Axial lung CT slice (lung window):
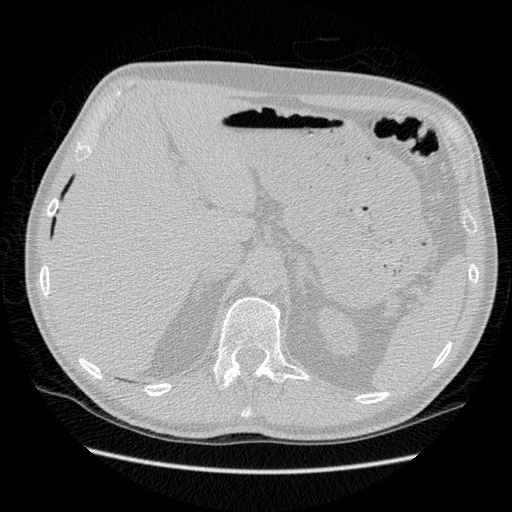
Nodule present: no